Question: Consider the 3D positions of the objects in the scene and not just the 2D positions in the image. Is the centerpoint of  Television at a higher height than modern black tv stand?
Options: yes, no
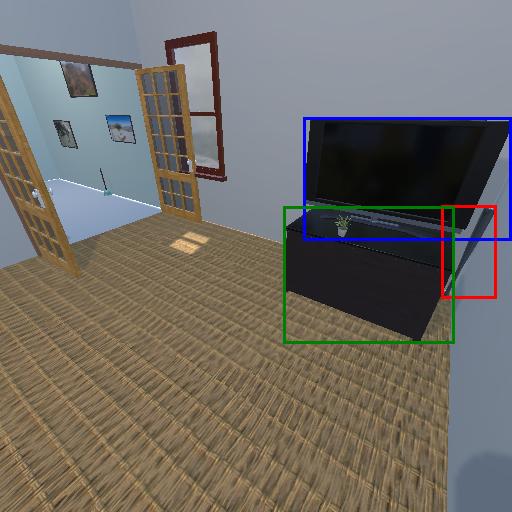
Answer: yes